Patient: sex M, age 36
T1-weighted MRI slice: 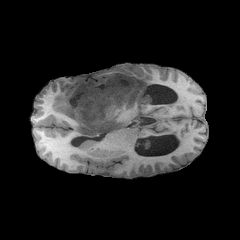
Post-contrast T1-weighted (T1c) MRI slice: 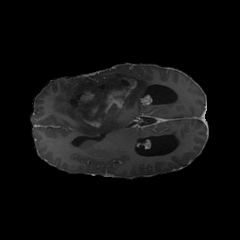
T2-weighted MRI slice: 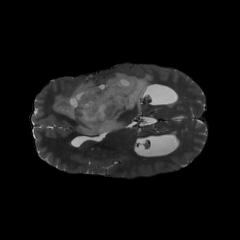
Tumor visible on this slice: yes
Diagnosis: Astrocytoma, IDH-mutant
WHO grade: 4